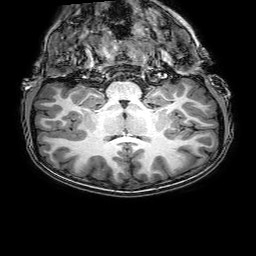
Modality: T1w
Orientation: sagittal
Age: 6
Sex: male
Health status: healthy